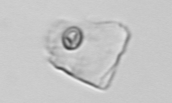
Label: Delphineis